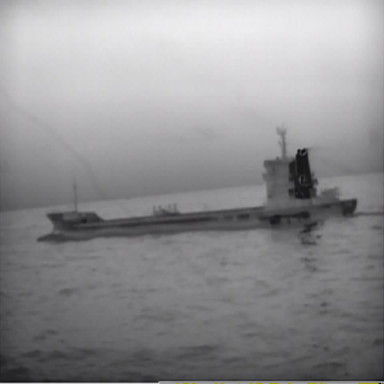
There is a liner in the infrared image.